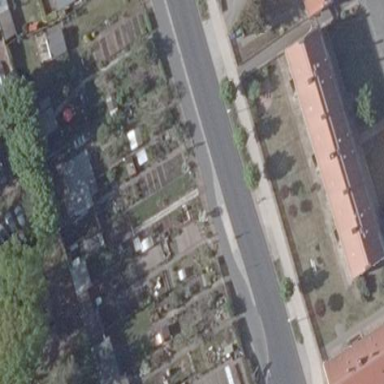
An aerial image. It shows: Allotments area.